Question: I'm looking for a way to change the content of 'TextViews' when the user swipes the layout holding those Views. My goal is something like that:

I'm trying to do this with a 'SimpleOnGestureListener'(code goes below). The problem: when I swipe from left to right, the value of i becomes -1 and no reaction occures of following swipes. Right to left swipe causes i to become 1 (where the hell is zero?) and the View stops reacting on swipes again. What am I doing wrong?
'''
public class MainActivity extends Activity {
private static final int SWIPE_MIN_DISTANCE = 120;
private static final int SWIPE_MAX_OFF_PATH = 250;
private static final int SWIPE_THRESHOLD_VELOCITY = 200;
private GestureDetector gestureDetector;
public View mainview;
public TextView lol;
@Override
public void onCreate(Bundle savedInstanceState) {
super.onCreate(savedInstanceState);
setContentView(R.layout.activity_main);
gestureDetector = new GestureDetector(new MyGestureDetector());
mainview = (View) findViewById(R.id.mainView);
lol = (TextView) findViewById(R.id.textView2);
mainview.setOnTouchListener(new View.OnTouchListener() {
public boolean onTouch(View v, MotionEvent event) {
if (gestureDetector.onTouchEvent(event)) {
return true;
}
return false;
}
});
}
class MyGestureDetector extends SimpleOnGestureListener {
@Override
public boolean onFling(MotionEvent e1, MotionEvent e2, float velocityX,
float velocityY) {
int i = 0;
if (Math.abs(e1.getY() - e2.getY()) > SWIPE_MAX_OFF_PATH) {
return false;
}
if (e1.getX() - e2.getX() > SWIPE_MIN_DISTANCE
&& Math.abs(velocityX) > SWIPE_THRESHOLD_VELOCITY) {
i++;
lol.setText("Text" + " " + Integer.toString(i));
return true;
} else if (e2.getX() - e1.getX() > SWIPE_MIN_DISTANCE
&& Math.abs(velocityX) > SWIPE_THRESHOLD_VELOCITY) {
i--;
lol.setText("Text" + " " + Integer.toString(i));
return true;
}
return false;
}
@Override
public boolean onDown(MotionEvent e) {
return true;
}
}
}
'''
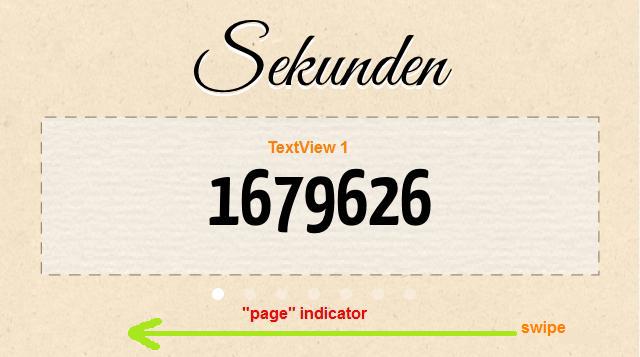
Answer: Why don't you use <URL>.